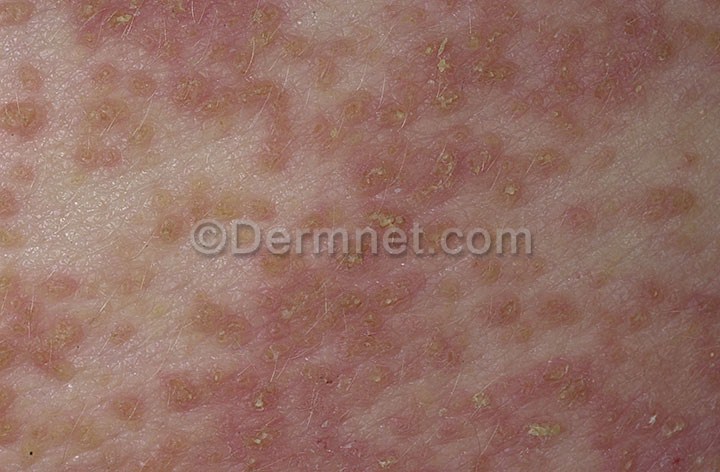
Disease: Bullous Disease Photos